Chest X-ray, PA view. Patient: 55 years old, sex F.
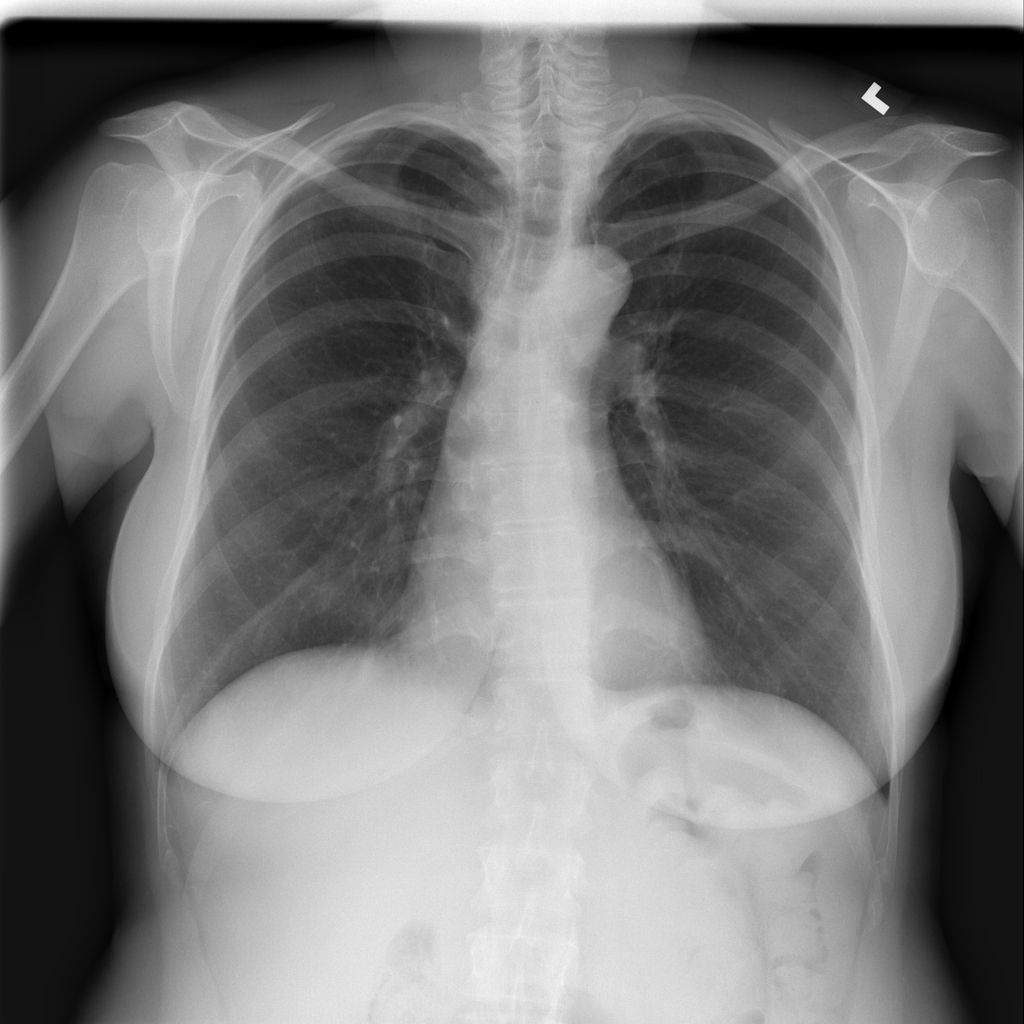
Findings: No Finding